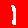
Digit: 1